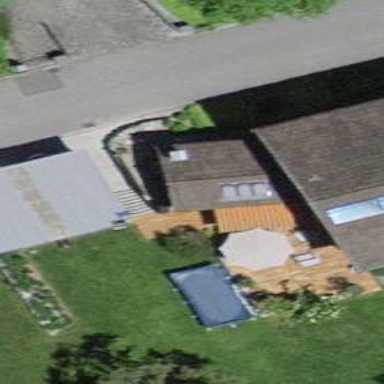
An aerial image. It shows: View of roof of building.